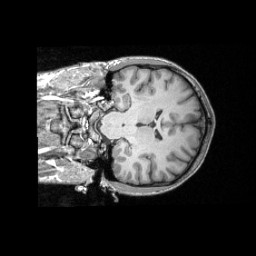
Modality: T1w
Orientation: coronal
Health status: healthy
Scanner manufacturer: siemens
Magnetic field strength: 3 T
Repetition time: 2.3 s
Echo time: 0.00285 s